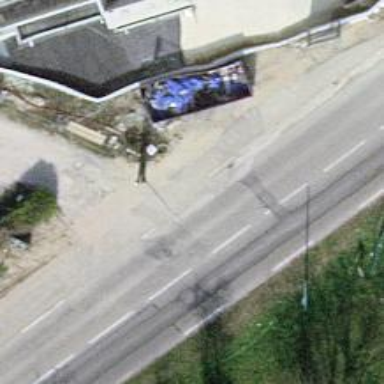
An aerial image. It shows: Asphalt sidewalk.